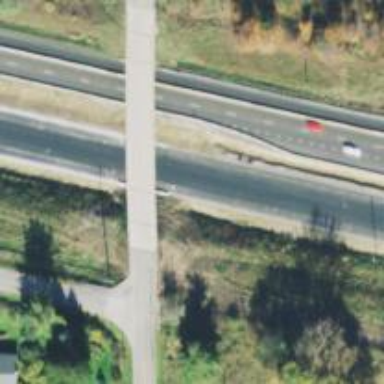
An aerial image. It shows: Tertiary road passing over bridge.